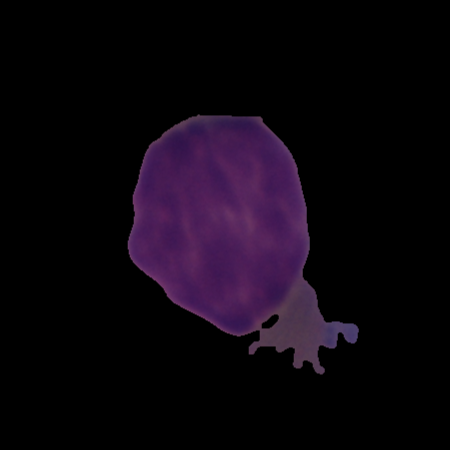
Label: cancer